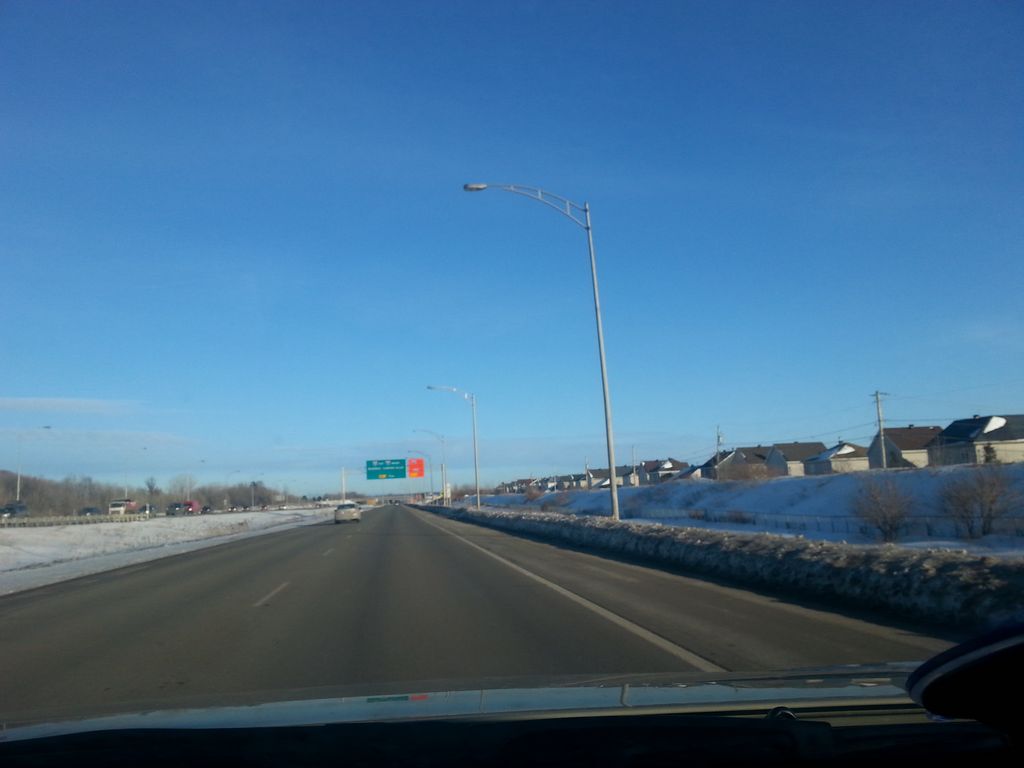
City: quebec_city